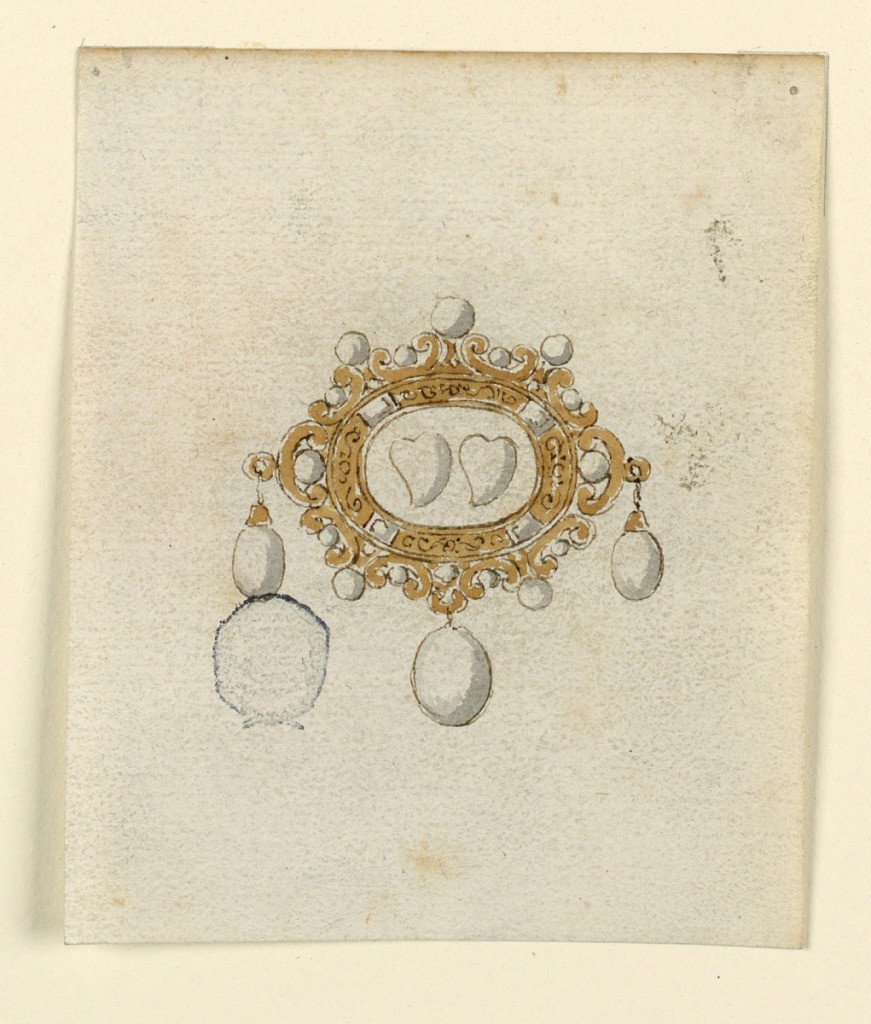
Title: Design for a Brooch
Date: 1825–50
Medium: Pen and ink, brush and watercolor, sepia on paper
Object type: Drawing
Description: An oval diamond with two hearts is framed by a band and outside by volutes, with beads in their center and upon the cusps, pending from two rings at teh sides and from below are three damonds.